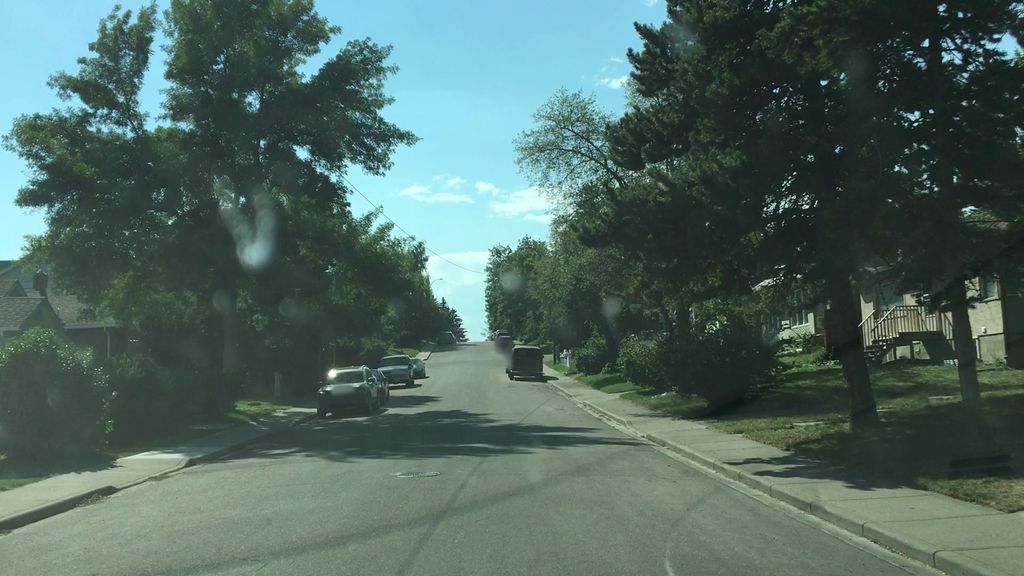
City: calgary